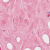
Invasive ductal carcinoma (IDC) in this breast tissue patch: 0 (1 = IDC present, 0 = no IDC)